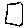
Label: square